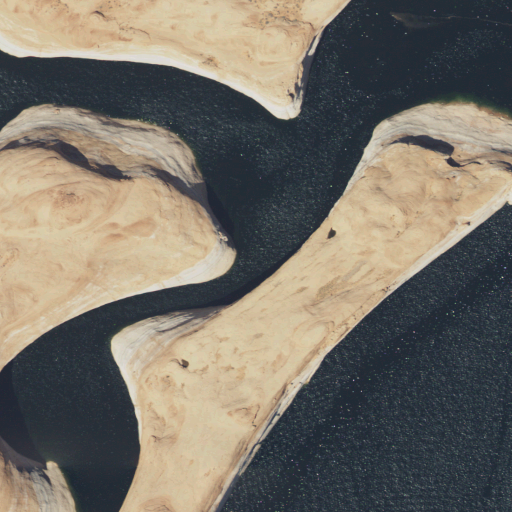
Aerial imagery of valley in Utah named Lost Eden Canyon containing open water, barren land, shrub, and grassland